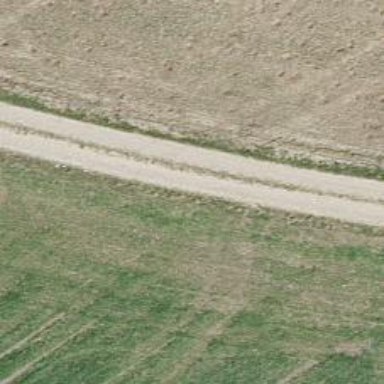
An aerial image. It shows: Unpaved track with grade2 quality type.